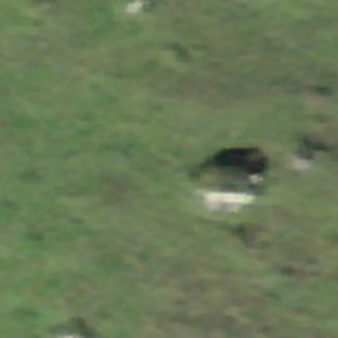
Label: other